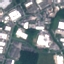
Label: Industrial